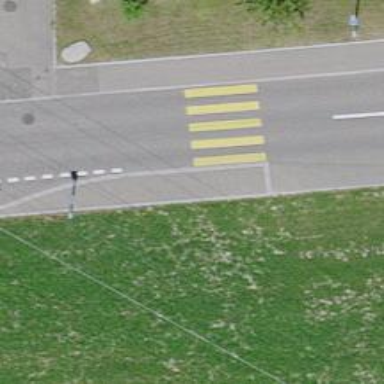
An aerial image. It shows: Zebra crossing on the road.